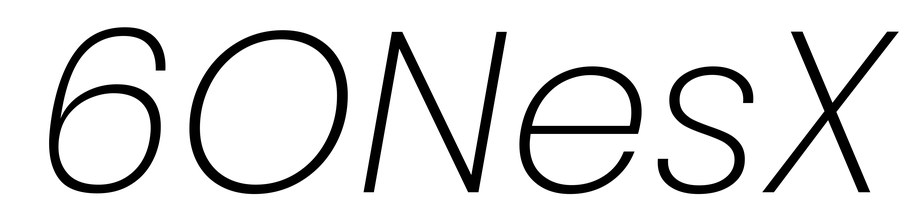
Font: Poppins-ExtraLightItalic